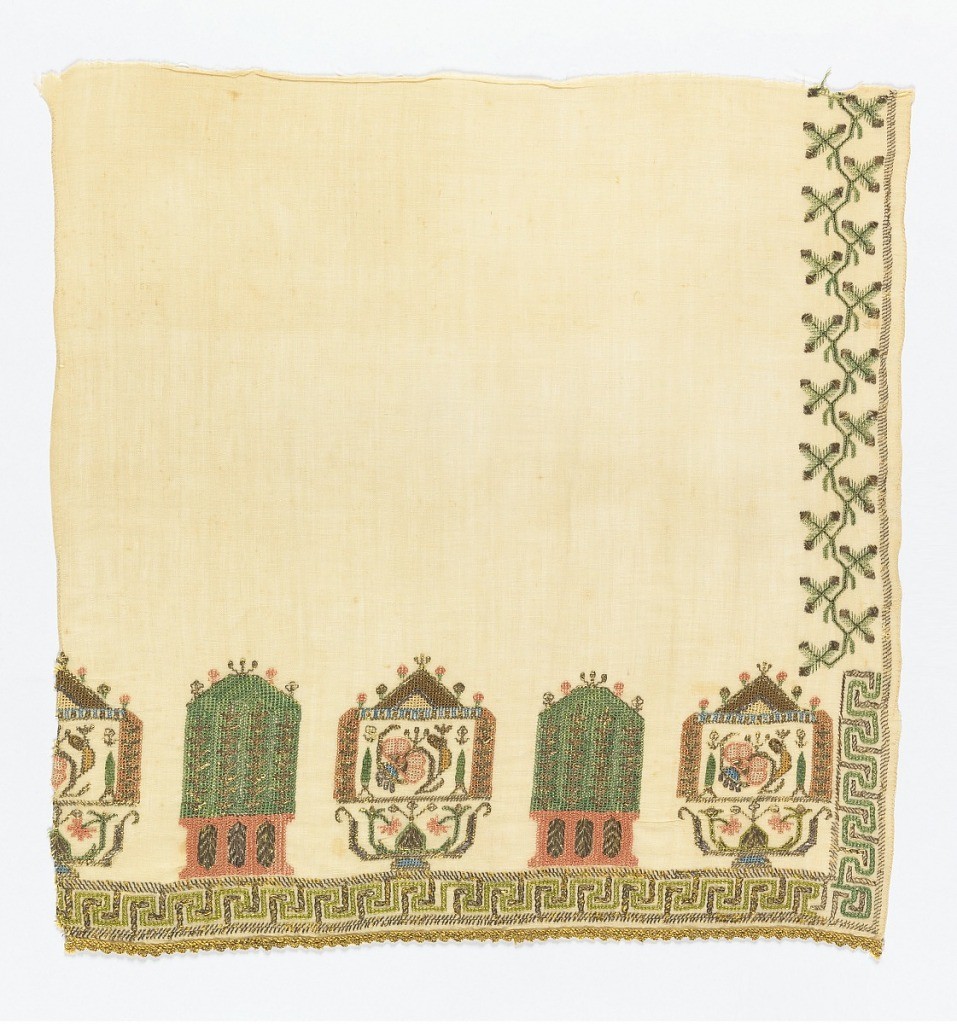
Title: Fragment
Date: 19th century
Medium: silk, metal, and cotton Technique: embroidered on plain weave
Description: End crossed by two types of shrine forms (?) alternating in blue, green, and pink silk silver thread with touches of brown and cream. Fret border in cream and silver across the bottom and a short distance up the sides; Stylized floral border above this with much-rubbed silver braid across the end.